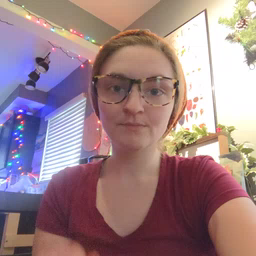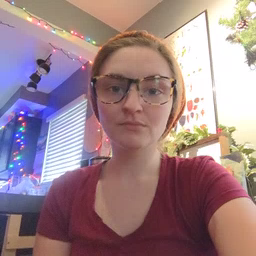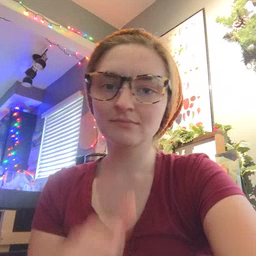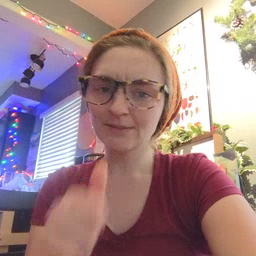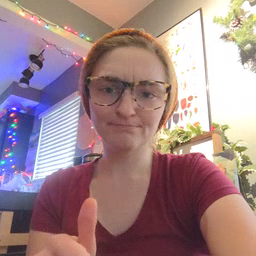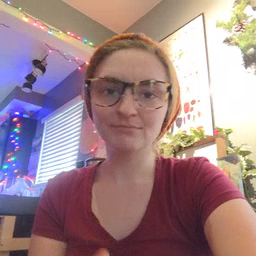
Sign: not